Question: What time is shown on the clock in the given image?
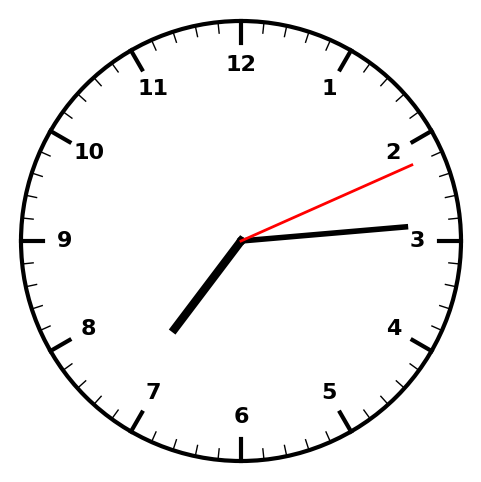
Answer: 07:14:11